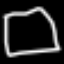
Label: square